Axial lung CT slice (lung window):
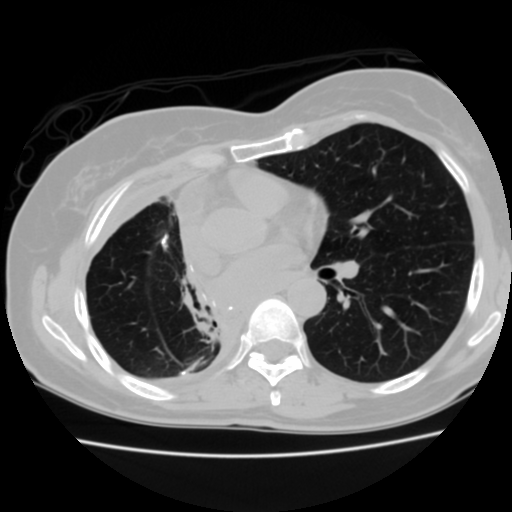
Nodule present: no